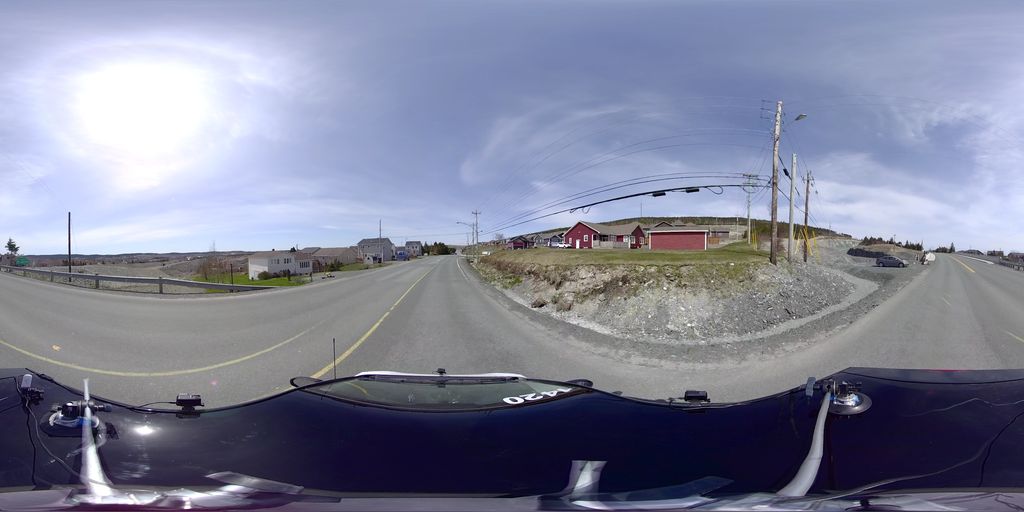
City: st_johns